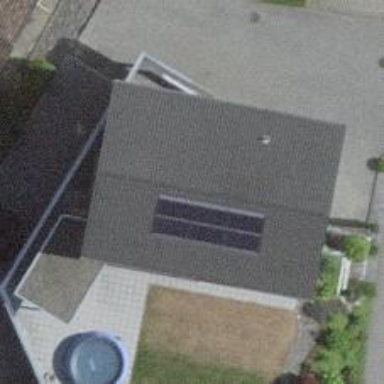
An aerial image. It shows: Solar power generator using photovoltaic panels.